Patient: sex M, age 35
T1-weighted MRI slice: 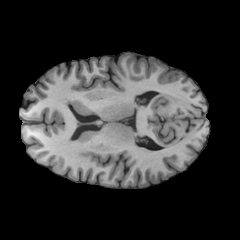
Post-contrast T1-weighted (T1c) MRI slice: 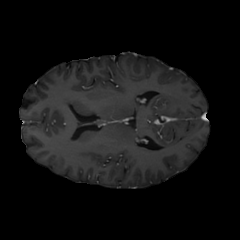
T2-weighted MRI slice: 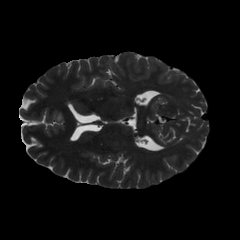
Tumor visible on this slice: yes
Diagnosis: Astrocytoma, IDH-mutant
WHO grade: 3